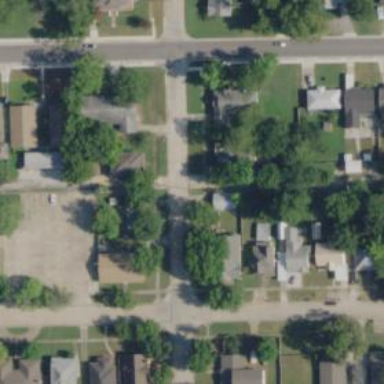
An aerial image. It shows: Alley classified as service road.